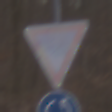
Verkehrszeichen: VorfahrtGewaehren
Zusatzzeichen unten: Kreisverkehr
Umgebung: Outdoor, Nature
Tageszeit: MorningAfternoon
Wetter: Overcast
Licht: Natural
Jahreszeit: Autumn
Kontrast: LowContrast